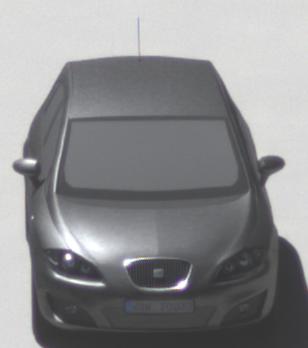
Make: SEAT
Model: Leon 1.4
Detailed model: Leon (1P)
Model produced from: 2009/04
Model produced until: 2010/08
Doors: 5
Color: gray
Road condition: dry road
Daytime: midday
Contrast: high contrast